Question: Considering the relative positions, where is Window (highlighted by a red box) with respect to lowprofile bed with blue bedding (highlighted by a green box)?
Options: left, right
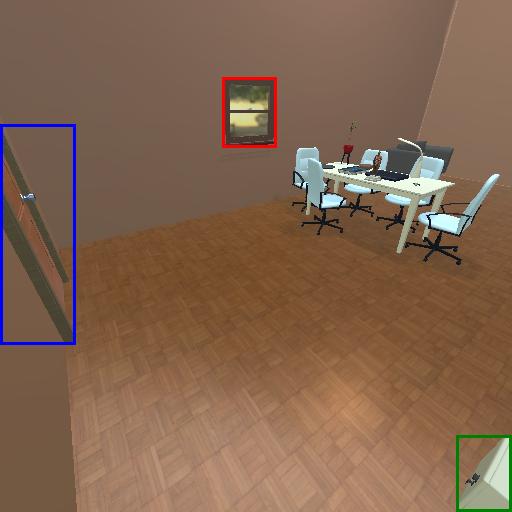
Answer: left